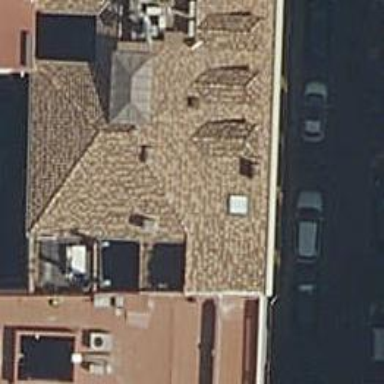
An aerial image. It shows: Restaurant.